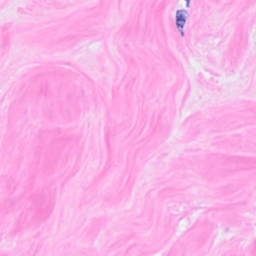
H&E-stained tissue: Breast